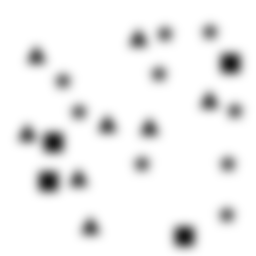
Squares: 4
Triangles: 8
Stars: 9
Total shapes: 21